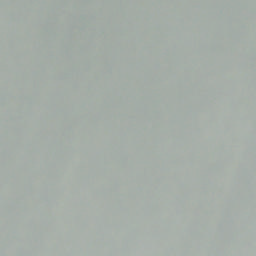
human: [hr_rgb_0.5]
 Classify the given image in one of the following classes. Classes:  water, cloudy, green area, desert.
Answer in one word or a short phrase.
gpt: cloudy